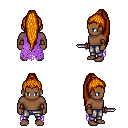
a pixel art fantasy rpg character, male body template, human, dark skin, maroon tattered cape, metal pants, dark blonde extra-long topknot hairstyle, cloth bracers, dagger, four views (front, back, left, right), 2x2 character sprite sheet, small pixel art, hard edges, no anti-aliasing